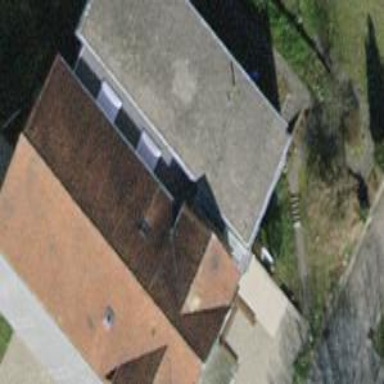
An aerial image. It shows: School building with gabled roof.